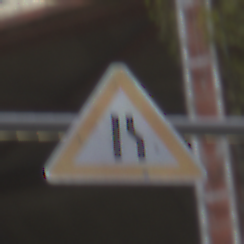
Verkehrszeichen: EinseitigVerengteFahrbahnRechts
Umgebung: Outdoor, Urban
Tageszeit: MorningAfternoon
Wetter: PartlyCloudy
Licht: Natural
Jahreszeit: NotSpecified
Kontrast: LowContrast